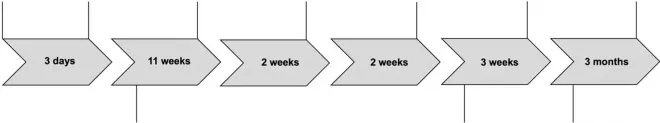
Timeline of clinical events and treatments.
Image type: chart (chart)